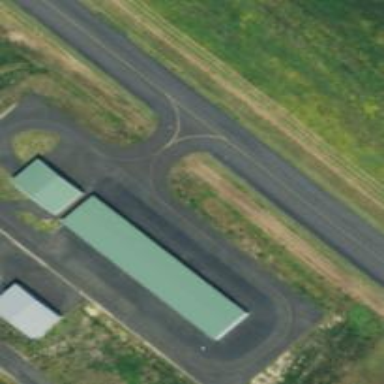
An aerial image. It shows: View of taxiway at the airport.